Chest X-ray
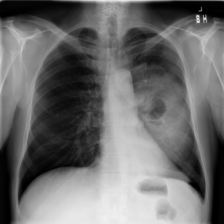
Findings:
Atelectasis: negative
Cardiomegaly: negative
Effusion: negative
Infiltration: negative
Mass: positive
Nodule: negative
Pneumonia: negative
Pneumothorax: negative
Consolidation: positive
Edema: negative
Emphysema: negative
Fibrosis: negative
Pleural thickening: negative
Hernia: negative